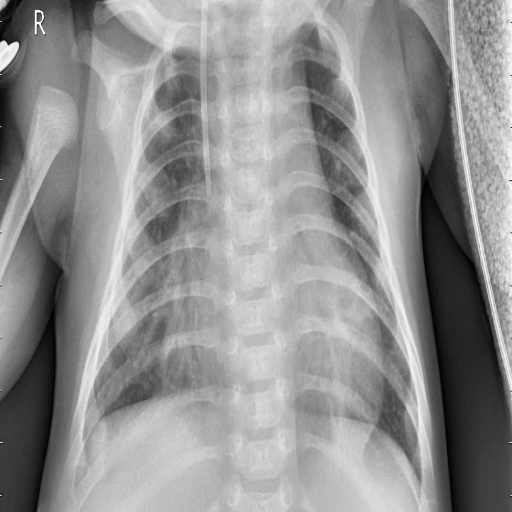
Finding: PNEUMONIA